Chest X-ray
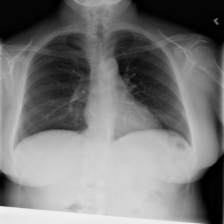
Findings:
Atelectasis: negative
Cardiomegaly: negative
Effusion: negative
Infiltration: negative
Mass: negative
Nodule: negative
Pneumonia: negative
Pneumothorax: negative
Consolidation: negative
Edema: negative
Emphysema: negative
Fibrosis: negative
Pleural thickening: negative
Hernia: negative